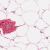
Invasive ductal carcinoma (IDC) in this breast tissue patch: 0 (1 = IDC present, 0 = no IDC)